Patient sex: F
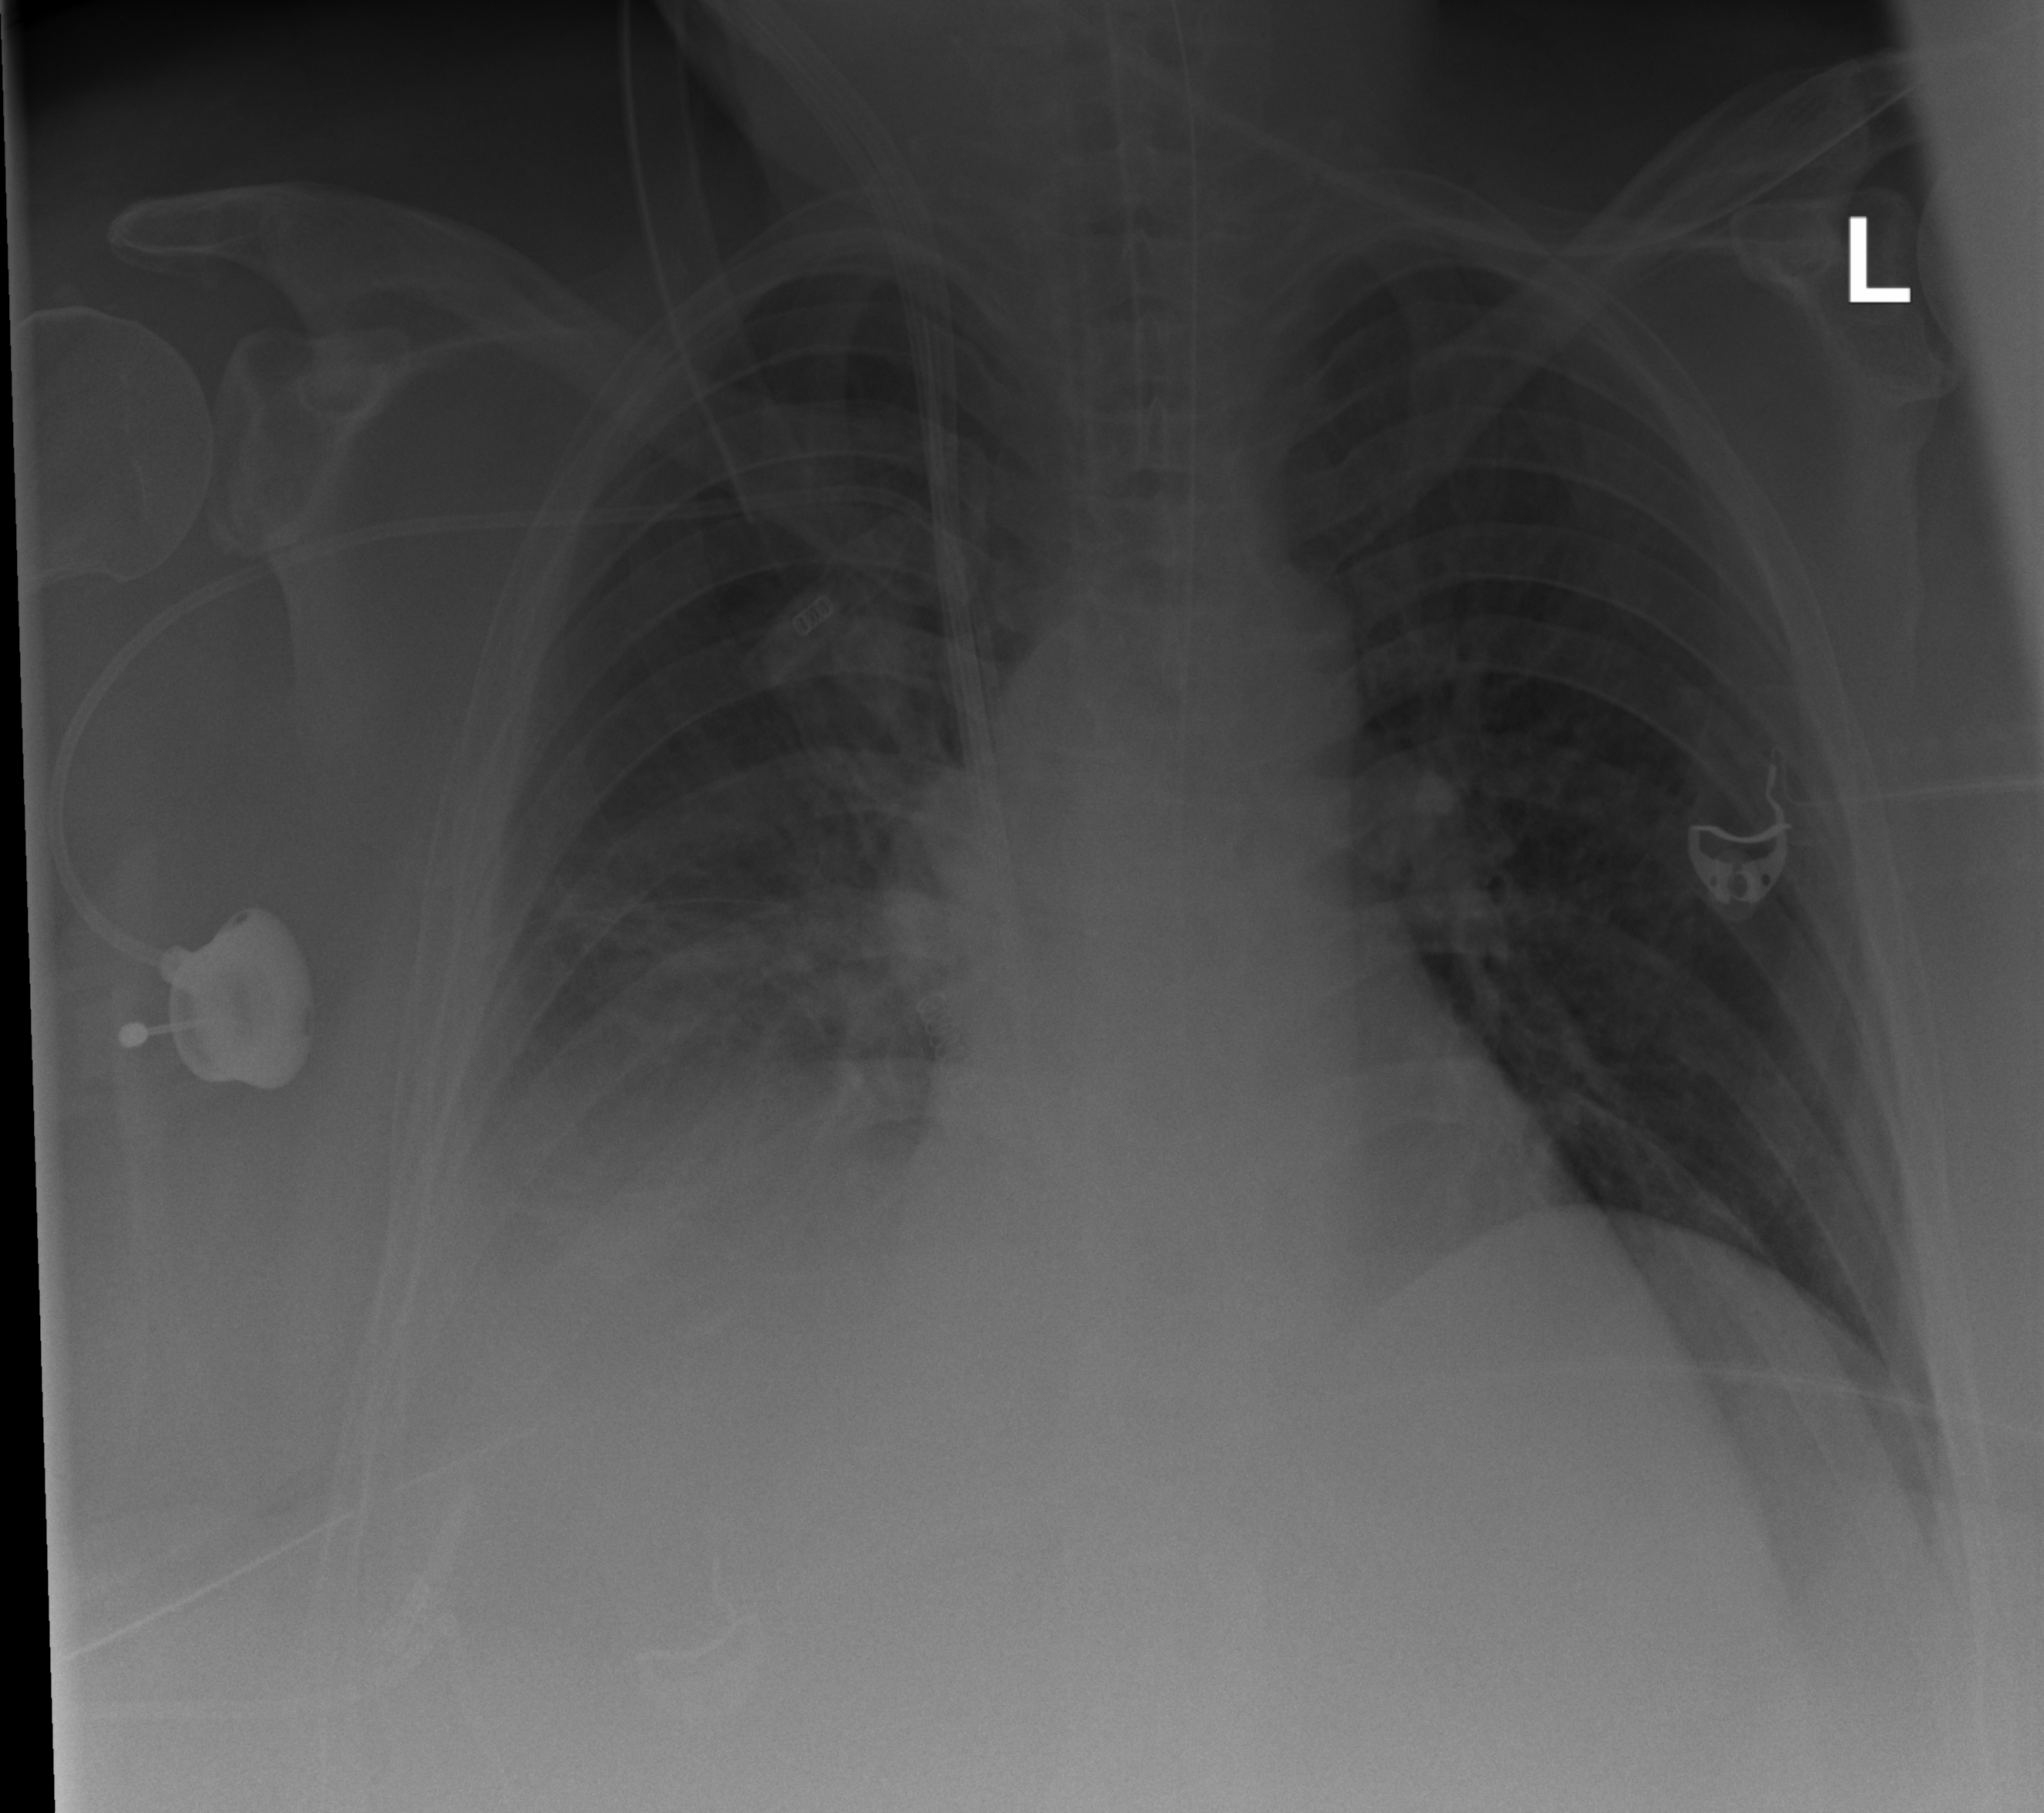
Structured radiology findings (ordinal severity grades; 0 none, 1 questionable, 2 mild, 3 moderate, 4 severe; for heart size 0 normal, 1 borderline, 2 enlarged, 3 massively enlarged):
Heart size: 1
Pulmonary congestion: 1
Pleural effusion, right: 3
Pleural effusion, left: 0
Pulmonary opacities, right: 1
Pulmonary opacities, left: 0
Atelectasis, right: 3
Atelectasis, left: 0